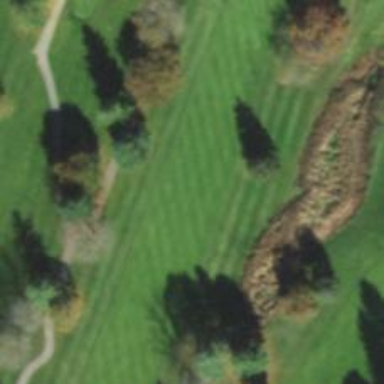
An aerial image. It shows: Golf hole.